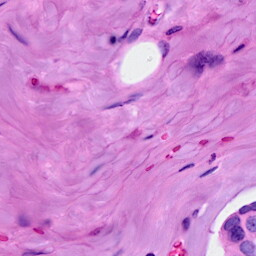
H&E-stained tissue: Breast